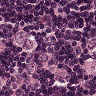
Metastatic tissue present: yes